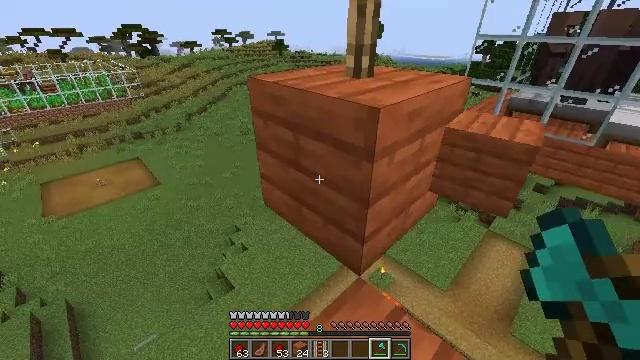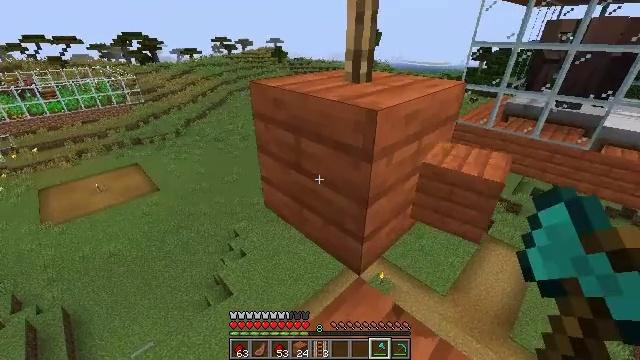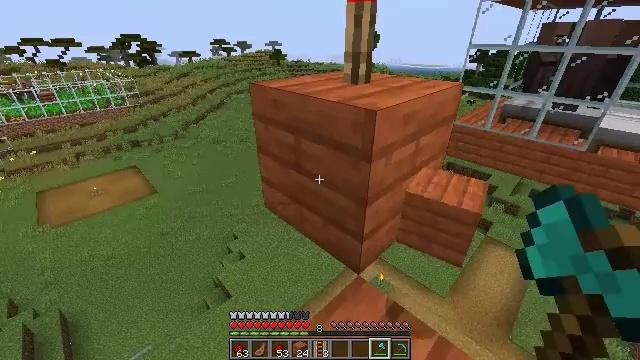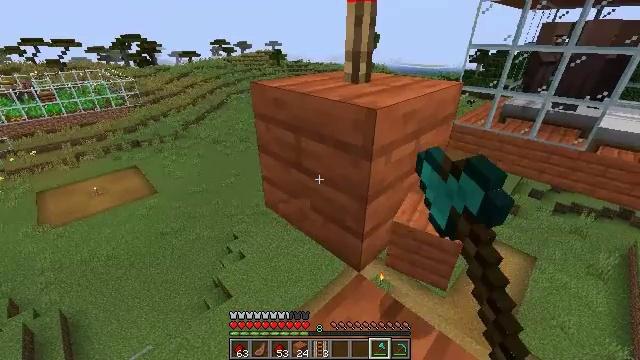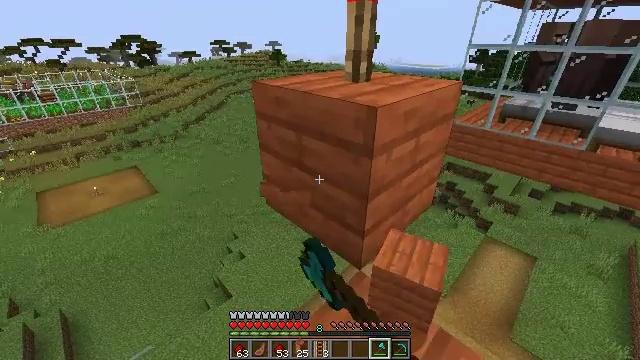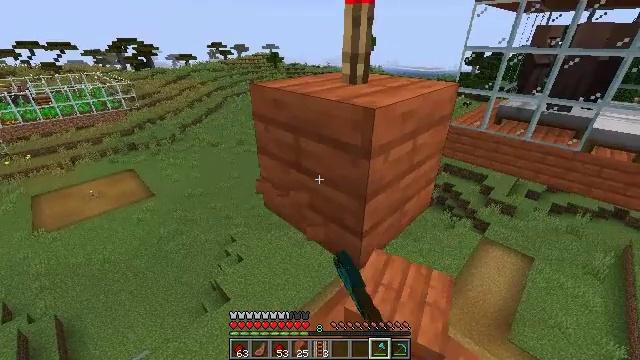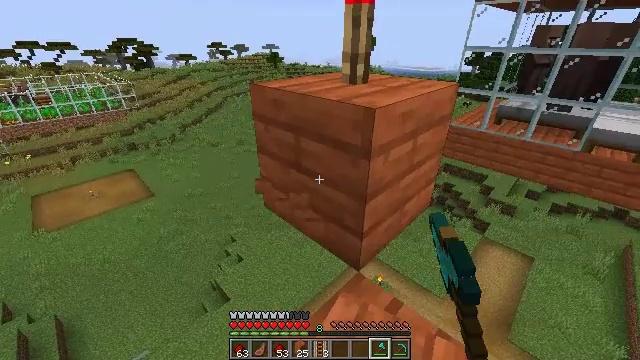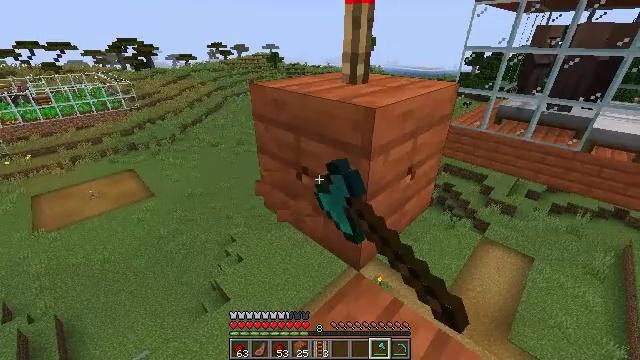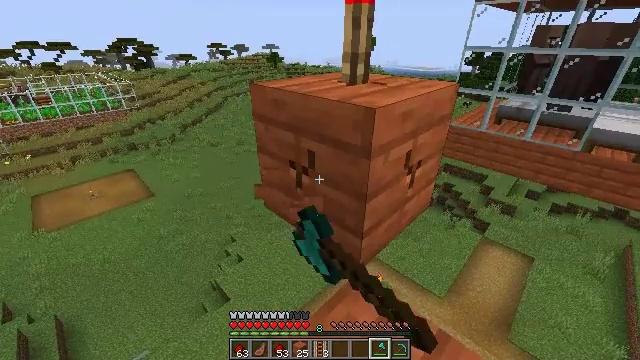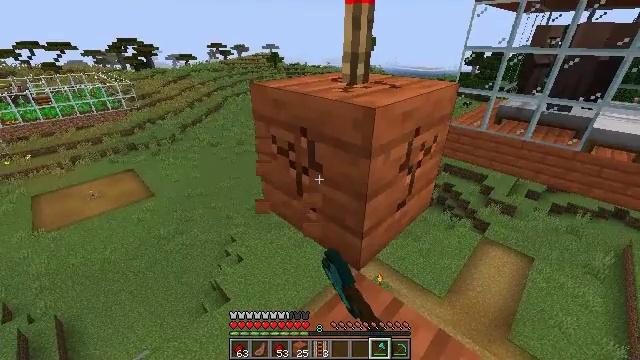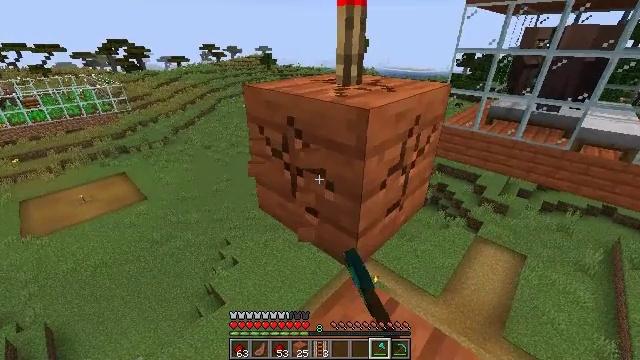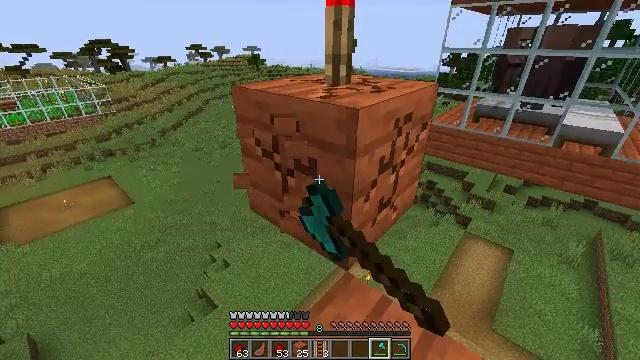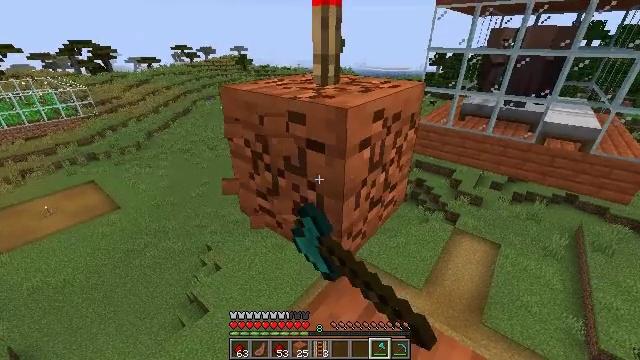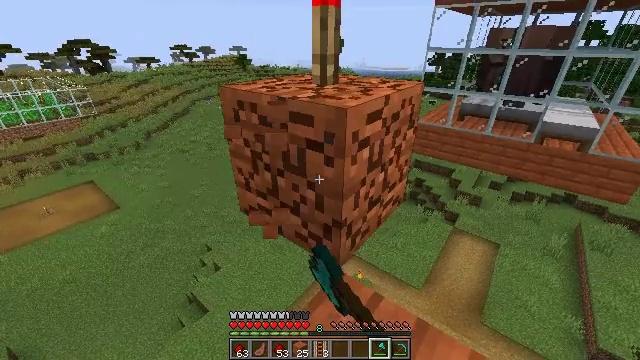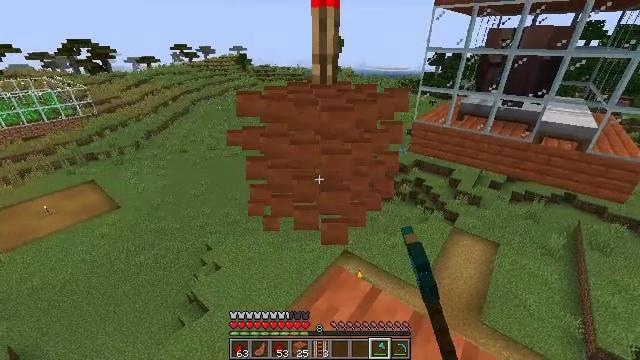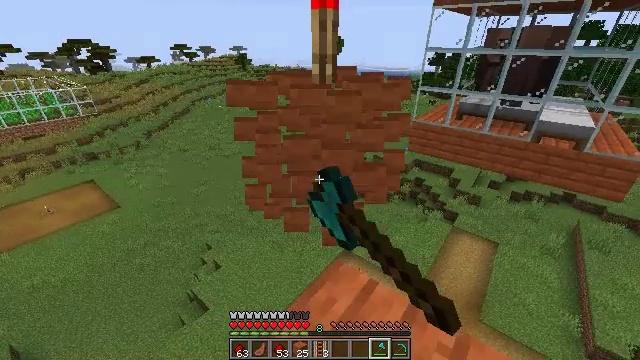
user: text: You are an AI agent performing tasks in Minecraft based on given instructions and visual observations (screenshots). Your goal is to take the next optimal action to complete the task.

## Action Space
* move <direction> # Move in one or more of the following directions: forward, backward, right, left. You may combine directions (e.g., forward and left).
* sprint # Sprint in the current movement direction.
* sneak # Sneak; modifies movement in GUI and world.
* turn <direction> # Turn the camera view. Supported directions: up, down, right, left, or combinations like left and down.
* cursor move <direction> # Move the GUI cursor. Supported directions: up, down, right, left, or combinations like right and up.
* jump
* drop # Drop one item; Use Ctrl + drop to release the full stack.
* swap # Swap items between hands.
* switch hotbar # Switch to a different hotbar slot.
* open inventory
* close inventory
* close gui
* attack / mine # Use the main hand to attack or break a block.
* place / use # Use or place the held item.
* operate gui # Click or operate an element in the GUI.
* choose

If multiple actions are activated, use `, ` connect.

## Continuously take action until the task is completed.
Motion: motion action
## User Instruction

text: Mine acacia planks.
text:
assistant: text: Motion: sneak, turn up
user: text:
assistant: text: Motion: sneak, attack / mine
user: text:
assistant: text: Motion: sneak, attack / mine
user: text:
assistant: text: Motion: sneak, attack / mine
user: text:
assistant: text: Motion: sneak, attack / mine
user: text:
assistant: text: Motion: sneak, attack / mine
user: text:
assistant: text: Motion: sneak, attack / mine
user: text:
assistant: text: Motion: sneak, attack / mine
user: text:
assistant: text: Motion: sneak, attack / mine
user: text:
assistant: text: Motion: sneak, turn right, attack / mine
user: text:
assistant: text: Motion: sneak, turn right, attack / mine
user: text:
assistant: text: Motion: sneak, turn right, attack / mine
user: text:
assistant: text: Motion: move back, sneak, attack / mine
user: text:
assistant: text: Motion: move back, sneak, attack / mine
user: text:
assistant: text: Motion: move back, sneak, attack / mine
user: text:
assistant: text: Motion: move back, sneak, turn right and down, attack / mine
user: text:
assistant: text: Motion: move back, sneak, turn right and down, attack / mine
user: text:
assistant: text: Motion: move back, sneak, turn right and down, attack / mine
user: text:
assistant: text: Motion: move back, sneak, turn right and down, attack / mine
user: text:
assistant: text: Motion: move back, sneak, turn down, attack / mine
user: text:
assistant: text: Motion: move back, sneak, turn down, attack / mine
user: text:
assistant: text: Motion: move back, sneak, attack / mine
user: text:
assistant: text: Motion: move back, sneak, attack / mine
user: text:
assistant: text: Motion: move back and move left, sneak, attack / mine
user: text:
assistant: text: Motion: move back and move left, sneak, attack / mine
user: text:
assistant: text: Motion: move back and move left, sneak, attack / mine
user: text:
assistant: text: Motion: move back and move left, sneak, attack / mine
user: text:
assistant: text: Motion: move back and move left, sneak, attack / mine
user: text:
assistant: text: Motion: move back and move left, sneak, attack / mine
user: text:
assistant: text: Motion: move back and move left, sneak, attack / mine